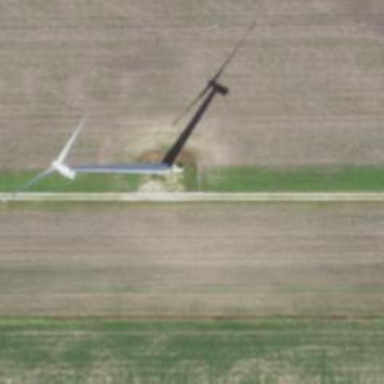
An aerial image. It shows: Wind generator using horizontal axis wind turbines.